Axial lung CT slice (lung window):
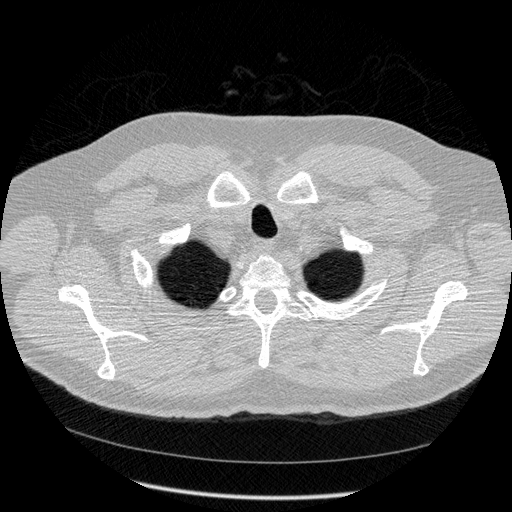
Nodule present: no